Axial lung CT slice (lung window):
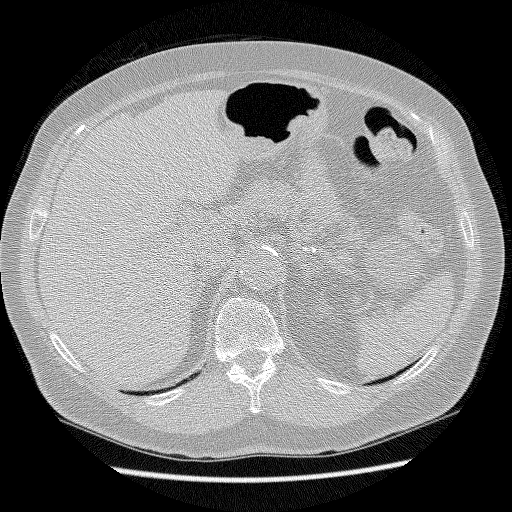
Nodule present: no